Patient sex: M
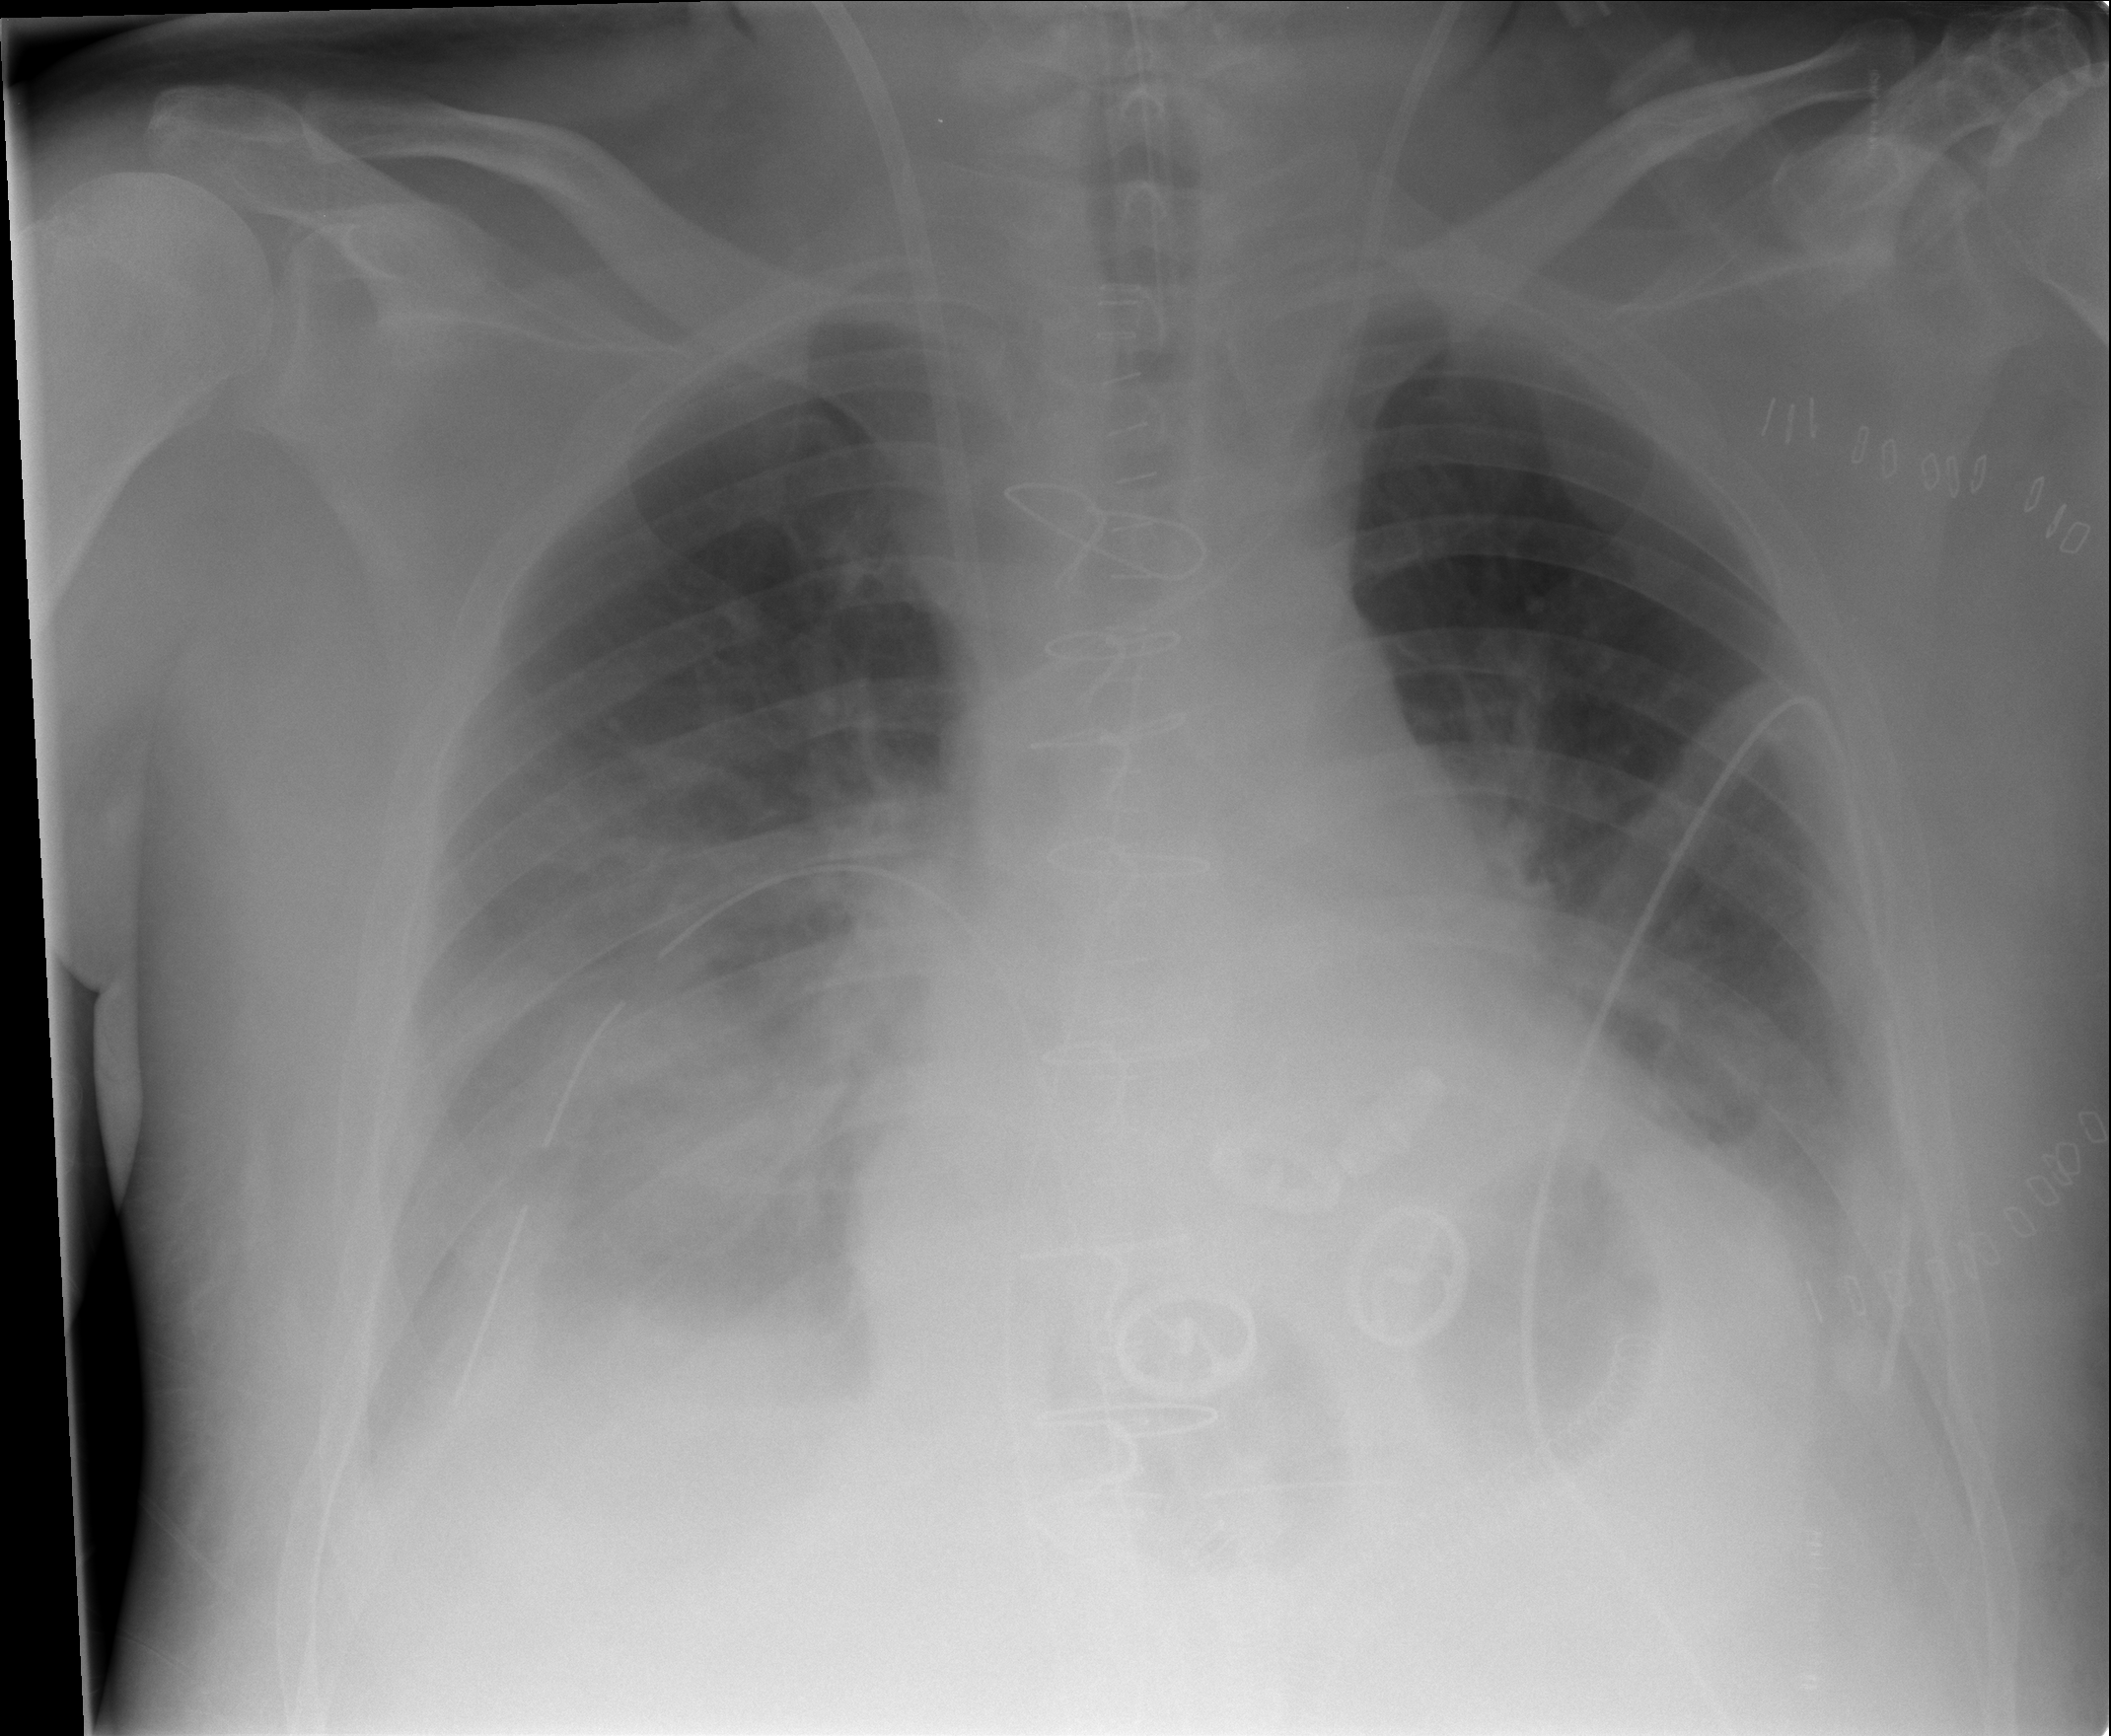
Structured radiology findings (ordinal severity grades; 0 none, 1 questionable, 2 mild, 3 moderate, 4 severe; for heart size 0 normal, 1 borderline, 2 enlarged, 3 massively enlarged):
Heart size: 2
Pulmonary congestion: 1
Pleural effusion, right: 2
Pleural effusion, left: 2
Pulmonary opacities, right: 2
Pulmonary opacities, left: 0
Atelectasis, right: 2
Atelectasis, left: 2